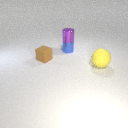
small blue metal cylinder below small purple metal cylinder